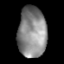
Tissue: lung
Cell type: Epithelial cells
Senescence score: 0.2029
Nuclear area (px): 1409
Mean DAPI intensity: 136.855